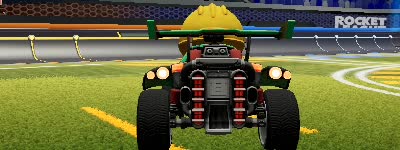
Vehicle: octane